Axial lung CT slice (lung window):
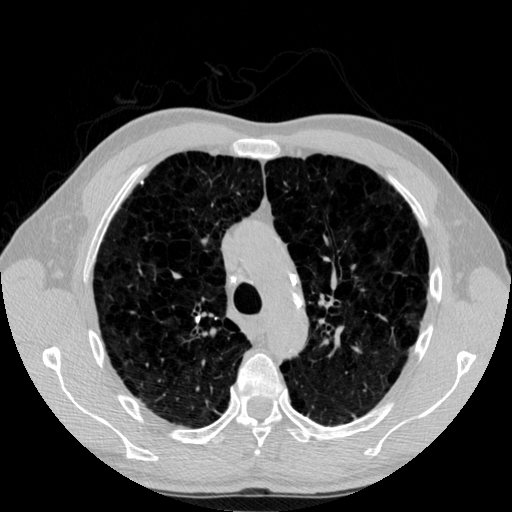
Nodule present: no